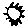
Label: sun